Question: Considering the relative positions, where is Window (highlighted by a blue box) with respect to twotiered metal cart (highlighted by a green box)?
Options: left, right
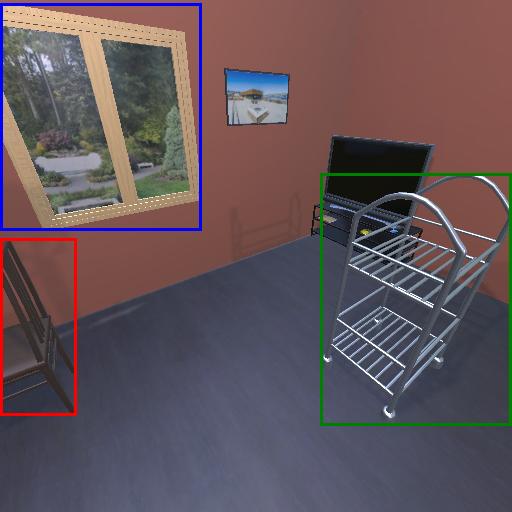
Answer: left